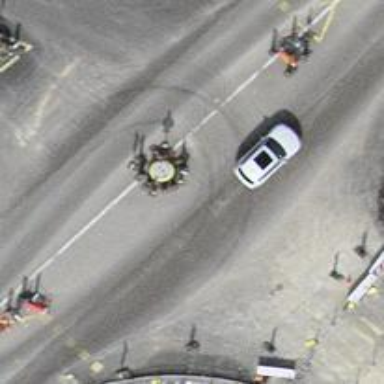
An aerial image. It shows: Road with traffic signals.